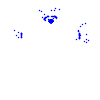
Particle: electron